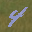
Label: 4